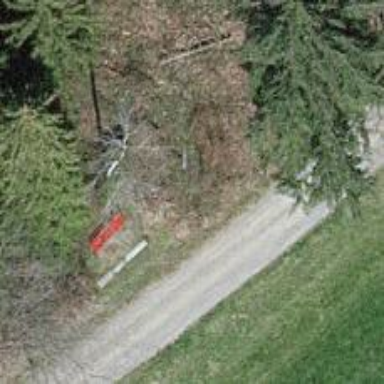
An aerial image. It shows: Bench.